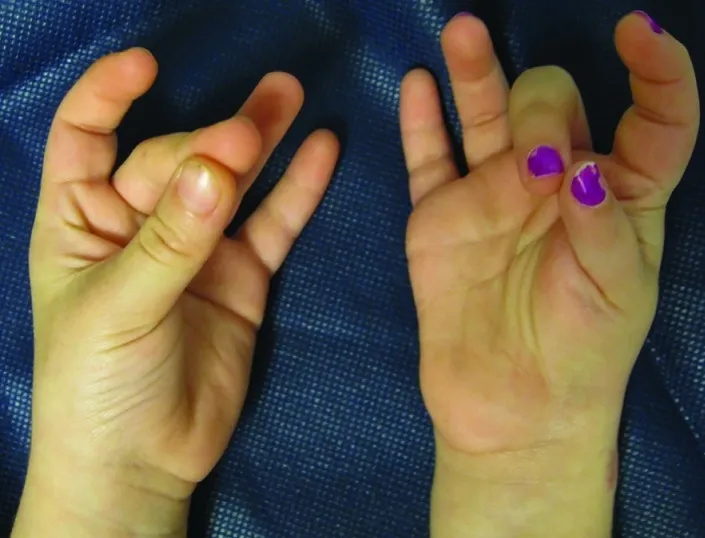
After the first stage of the reconstruction, the patient is able to oppose her thumb of her right hand to the middle finger without difficulty.
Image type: medical_photograph (other_medical_photograph)